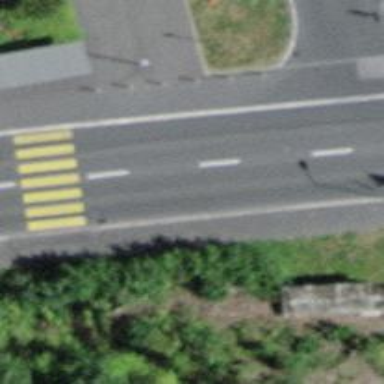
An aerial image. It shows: Marked road crossing.